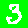
Digit: 3